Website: bh-photo
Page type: account-selection
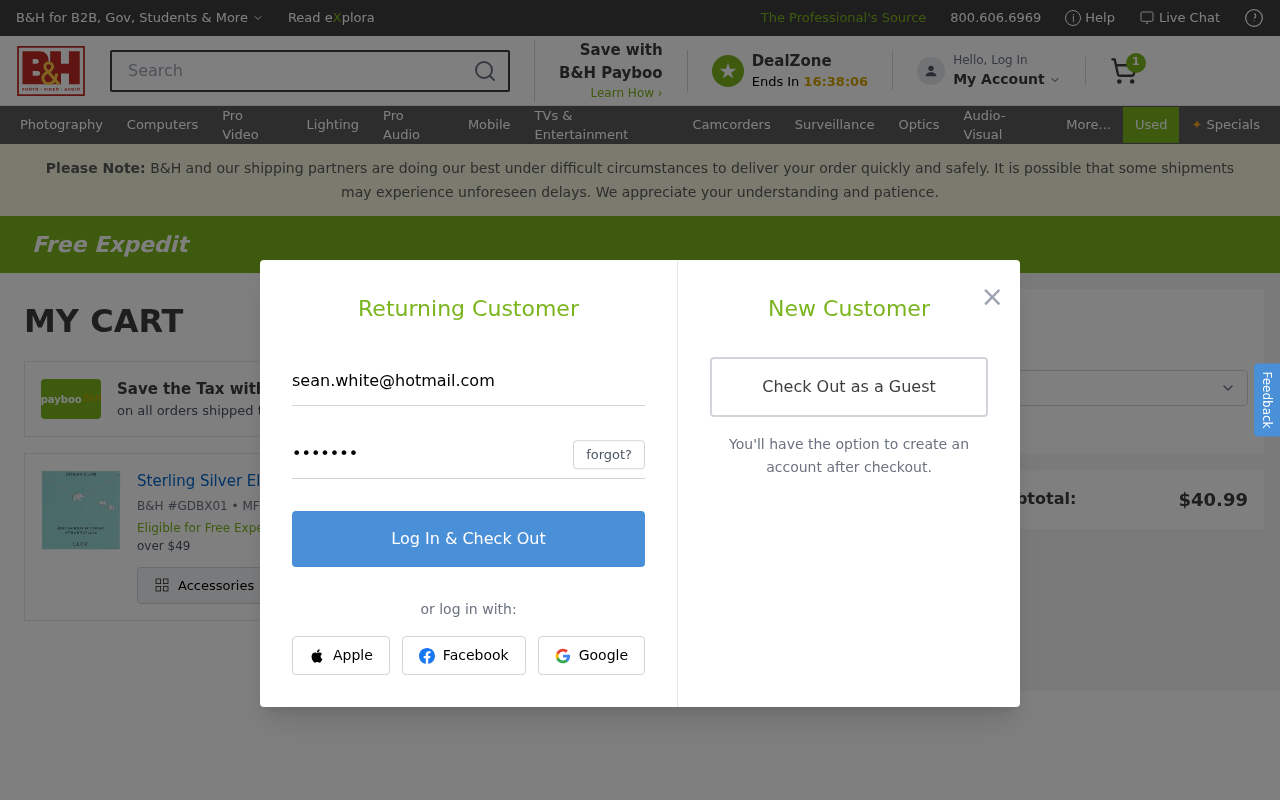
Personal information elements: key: PII_EMAIL
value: sean.white@hotmail.com
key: PII_POSTCODE
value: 51429
Product elements: key: PRODUCT1_NAME
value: Sterling Silver Elephant Necklace and Earrings Jewelry Set
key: PRODUCT1_QUANTITY
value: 1
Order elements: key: ORDER_NUM_ITEMS
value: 1
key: ORDER_SUBTOTAL
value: $40.99
Search elements: key: HEADER_SEARCH
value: Search
Other elements: key: BH_ITEM_NUMBER
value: GDBX01
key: MFR_NUMBER
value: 84084A